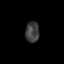
Tissue: lung
Cell type: Myeloid cells
Senescence score: 0.2403
Nuclear area (px): 284
Mean DAPI intensity: 62.553